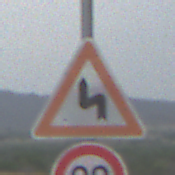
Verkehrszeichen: DoppelkurveZunaechstLinks
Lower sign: Geschwindigkeit80
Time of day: Midday
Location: Outdoor (Nature)
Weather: PartlyCloudy
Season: NotSpecified
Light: Natural